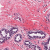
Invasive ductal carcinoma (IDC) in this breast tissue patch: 0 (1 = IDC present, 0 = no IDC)